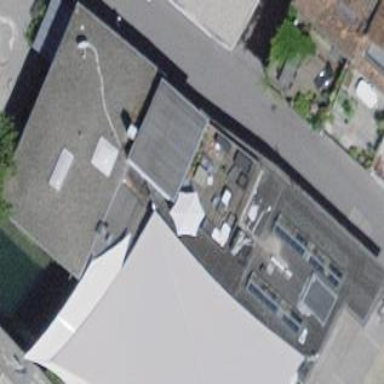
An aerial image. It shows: Building that houses restaurant.